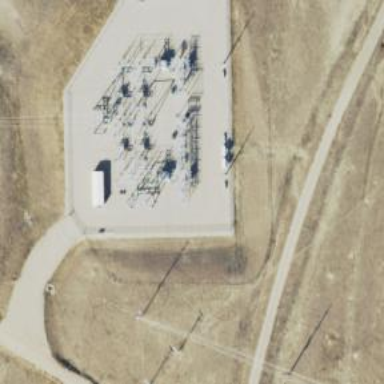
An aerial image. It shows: Switch for power supply.